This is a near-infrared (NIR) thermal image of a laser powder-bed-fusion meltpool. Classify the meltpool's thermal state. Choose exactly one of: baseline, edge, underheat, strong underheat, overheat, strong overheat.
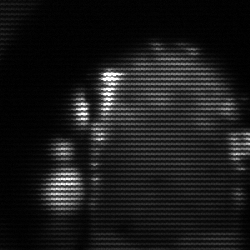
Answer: baseline